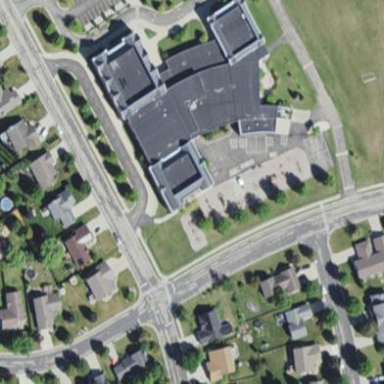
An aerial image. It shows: School.